Question: is there a way to use PyCharms advanced breakpoint abilities to change the local variable value?
I know I can do that manually when the code stops at the breakpoint, but I want to do it automatically without suspending the code run.
I have a code, with 'iDelay = 10' and in loop 'time.sleep(iDelay)'. Can I use the breakpoint like below so I don't need to wait during debugging?

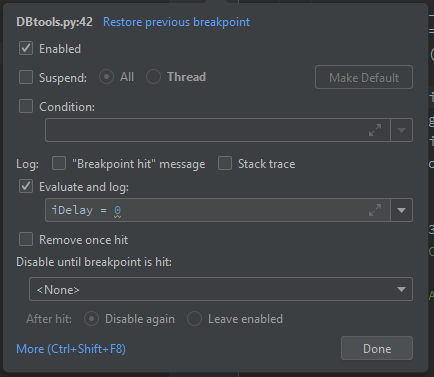
Answer: I guess the sane way is to add some specific debug shortcuts to your source code, e.g. in case there's a special environment variable set or something.
In the meantime you can go absolutely crazy with breakpoint conditions (or even patch the debugger Python backend, see 'pydevd.py' path in the debug output console). For example:
<URL>